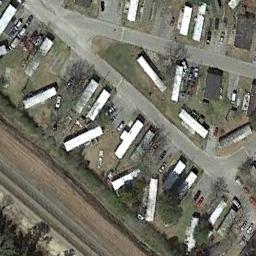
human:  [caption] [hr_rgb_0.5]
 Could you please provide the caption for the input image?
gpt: The mobile home park has some white mobile homes and some roads go through the mobile home park .

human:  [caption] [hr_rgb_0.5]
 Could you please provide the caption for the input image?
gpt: Behind the mobile homes park is a wood .

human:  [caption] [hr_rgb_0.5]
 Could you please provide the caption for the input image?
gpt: Many buildings are in the mobile home park .

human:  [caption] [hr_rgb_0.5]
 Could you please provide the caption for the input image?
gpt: There are some white buildings in the mobile home park .

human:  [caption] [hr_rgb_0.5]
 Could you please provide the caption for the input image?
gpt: The mobile home park is on the grass next to the road .